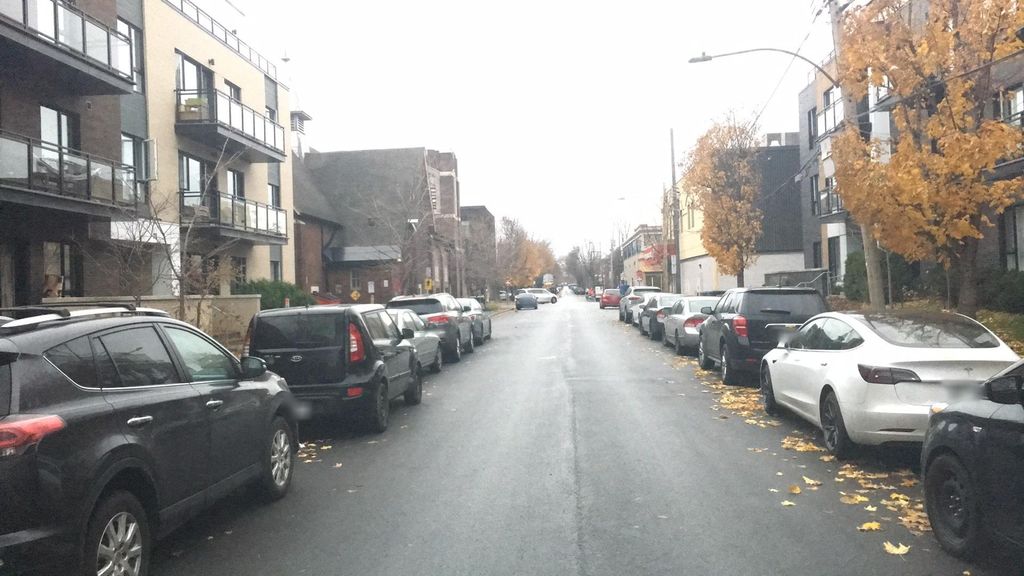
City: montreal